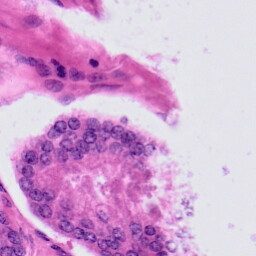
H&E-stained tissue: Prostate